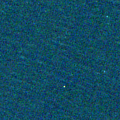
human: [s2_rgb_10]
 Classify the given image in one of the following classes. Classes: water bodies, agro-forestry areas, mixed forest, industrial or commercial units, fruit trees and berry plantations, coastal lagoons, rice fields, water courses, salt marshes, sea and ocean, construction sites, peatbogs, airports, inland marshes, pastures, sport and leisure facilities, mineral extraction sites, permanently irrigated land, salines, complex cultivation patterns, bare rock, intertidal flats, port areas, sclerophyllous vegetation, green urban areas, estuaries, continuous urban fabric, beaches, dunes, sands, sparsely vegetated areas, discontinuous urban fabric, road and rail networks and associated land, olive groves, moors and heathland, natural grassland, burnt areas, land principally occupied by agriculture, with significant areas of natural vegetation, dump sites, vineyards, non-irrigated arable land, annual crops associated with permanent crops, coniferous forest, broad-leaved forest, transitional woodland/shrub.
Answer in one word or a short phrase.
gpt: sea and ocean